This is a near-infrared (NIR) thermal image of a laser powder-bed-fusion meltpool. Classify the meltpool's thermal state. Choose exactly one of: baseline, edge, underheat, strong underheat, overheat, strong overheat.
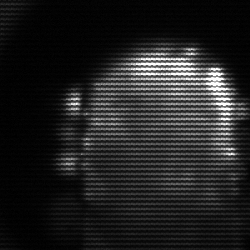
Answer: baseline